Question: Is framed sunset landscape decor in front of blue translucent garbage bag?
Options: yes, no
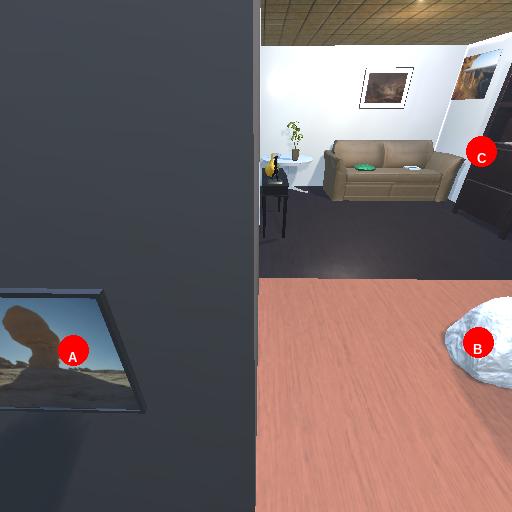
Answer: yes